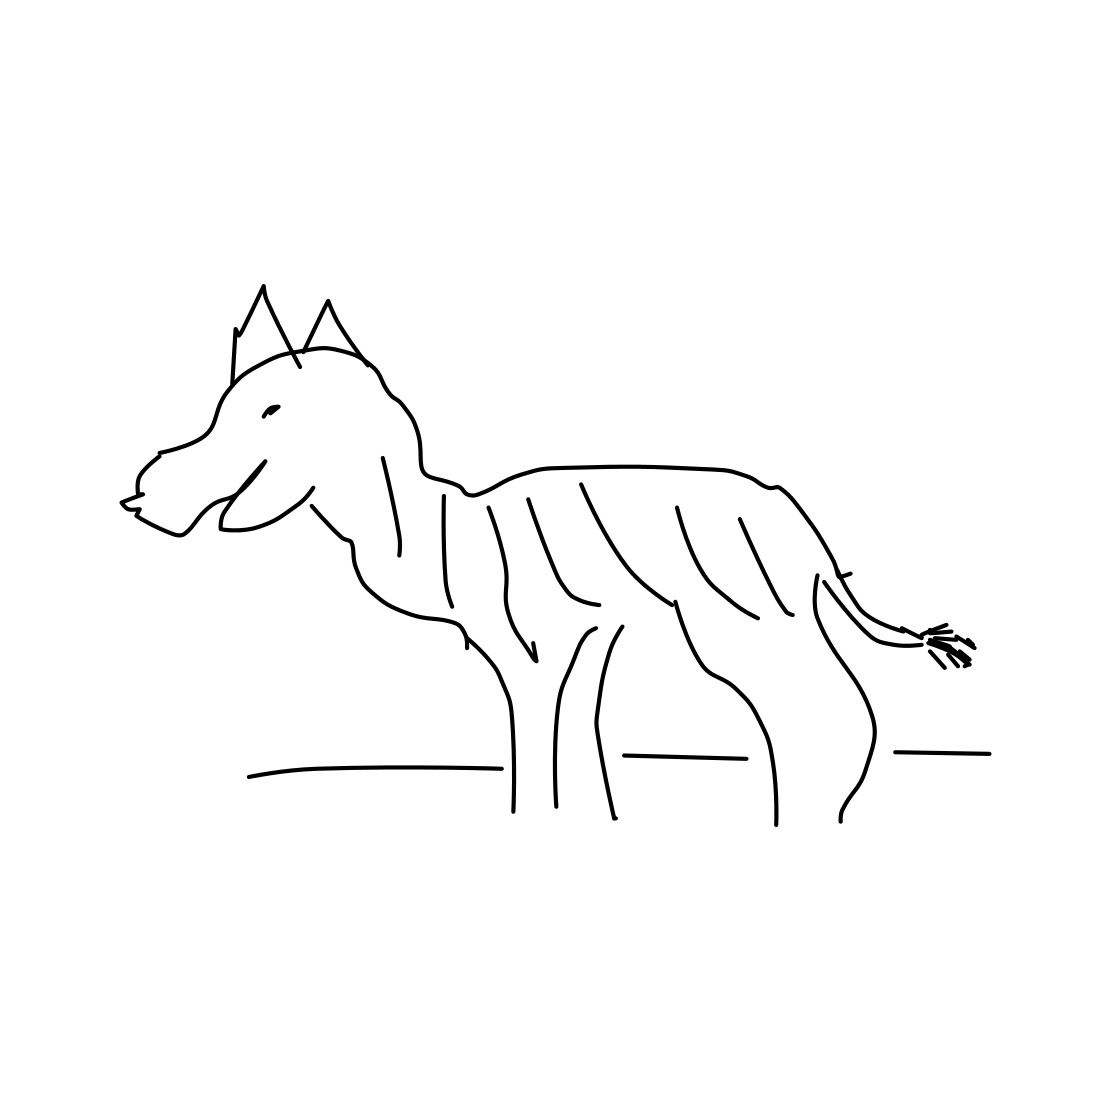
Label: zebra